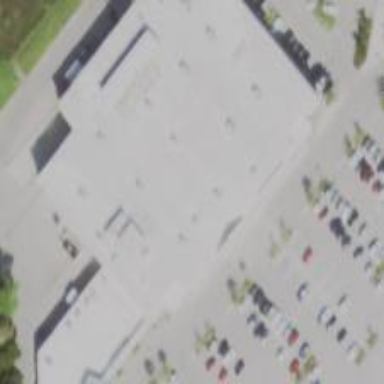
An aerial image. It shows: Fitness center located in leisure land.